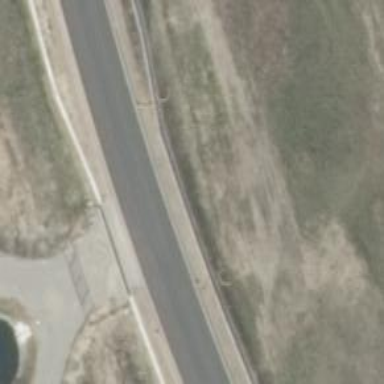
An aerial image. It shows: Primary highway with asphalt surface and embankment.